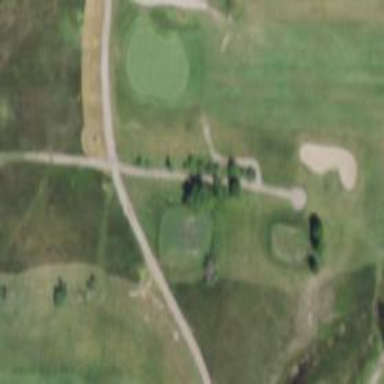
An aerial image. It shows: Footway that serves as golf path.